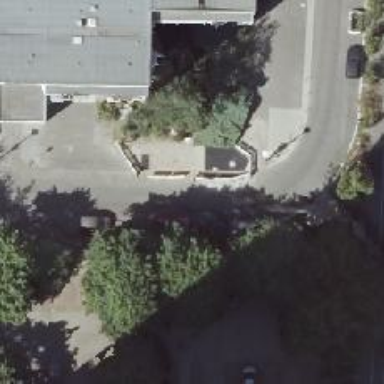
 with half of the parking spaces on the kerb. The sidewalk on the left side also has asphalt surface."